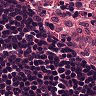
Metastatic tissue present: no